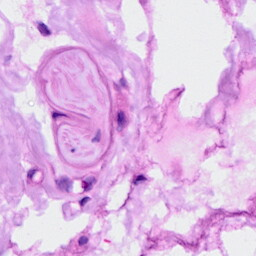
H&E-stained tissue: Ovarian